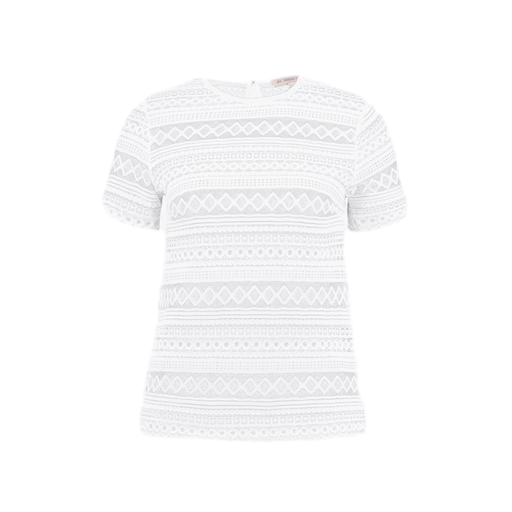
white print t-shirt, white embroidered t-shirt, white printed t-shirt, white background